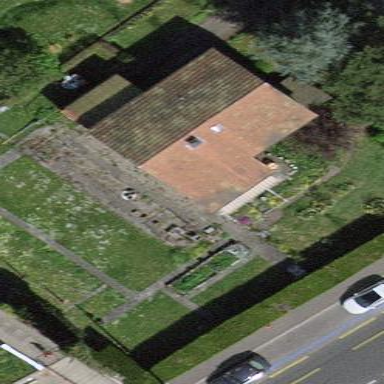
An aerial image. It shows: Garden enclosed by fence.